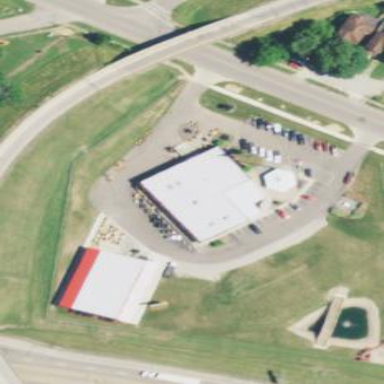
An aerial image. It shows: Retail building suitable for trade.